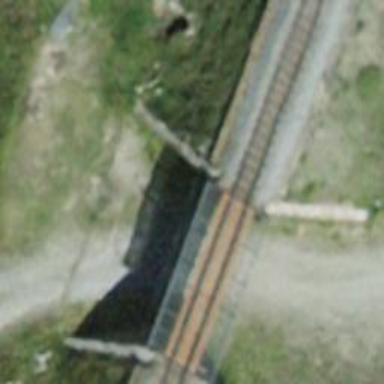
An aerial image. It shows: Narrow gauge railway bridge with electrified contact lines.